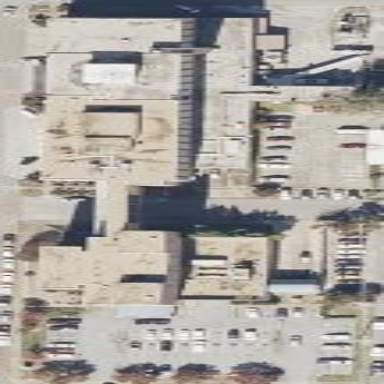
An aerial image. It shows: Hospital providing healthcare services.